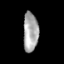
Tissue: skin
Cell type: Myeloid cells
Senescence score: 0.8047
Nuclear area (px): 582
Mean DAPI intensity: 168.349